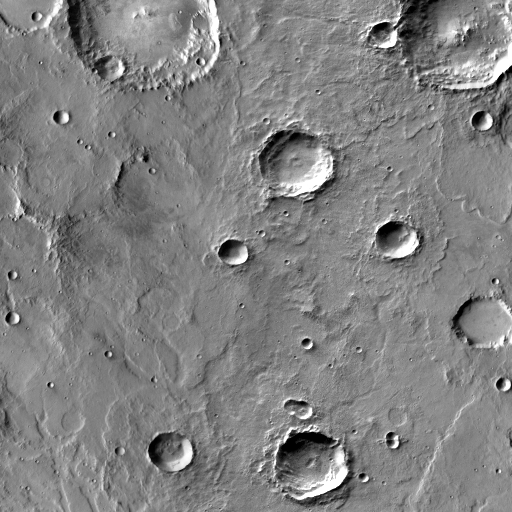
Crater classes present: Background, Other, Layered, Buried, Secondary